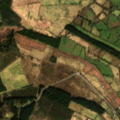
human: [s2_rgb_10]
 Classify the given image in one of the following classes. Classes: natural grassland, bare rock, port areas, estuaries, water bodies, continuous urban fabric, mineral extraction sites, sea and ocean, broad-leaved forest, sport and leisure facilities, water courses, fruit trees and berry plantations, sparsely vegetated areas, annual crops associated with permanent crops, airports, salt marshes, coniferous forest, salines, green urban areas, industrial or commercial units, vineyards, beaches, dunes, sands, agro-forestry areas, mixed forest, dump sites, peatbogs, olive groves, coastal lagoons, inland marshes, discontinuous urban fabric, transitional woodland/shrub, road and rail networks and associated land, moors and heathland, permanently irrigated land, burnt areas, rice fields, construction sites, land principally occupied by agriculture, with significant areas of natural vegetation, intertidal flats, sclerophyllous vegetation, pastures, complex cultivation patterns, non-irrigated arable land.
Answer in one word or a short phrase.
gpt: pastures, land principally occupied by agriculture, with significant areas of natural vegetation, coniferous forest, transitional woodland/shrub